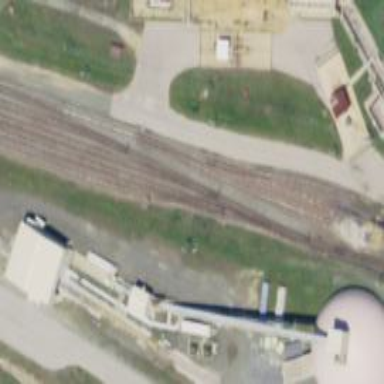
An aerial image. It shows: Railway yard in service.